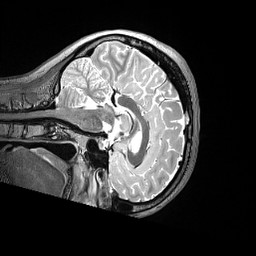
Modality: T2w
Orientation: sagittal
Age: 25
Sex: female
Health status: ill
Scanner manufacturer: siemens
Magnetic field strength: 3 T
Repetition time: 3.2 s
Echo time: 0.563 s